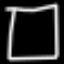
Label: square